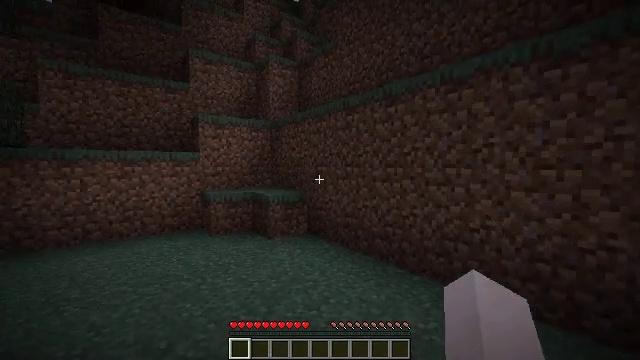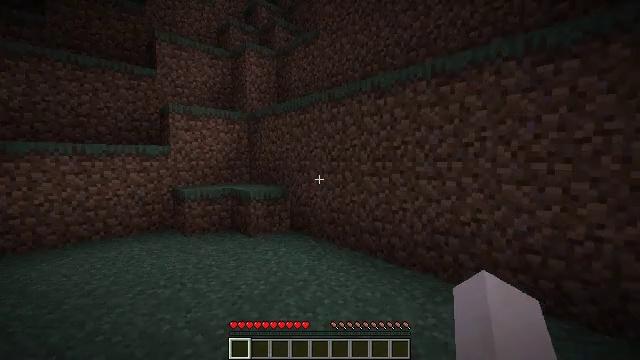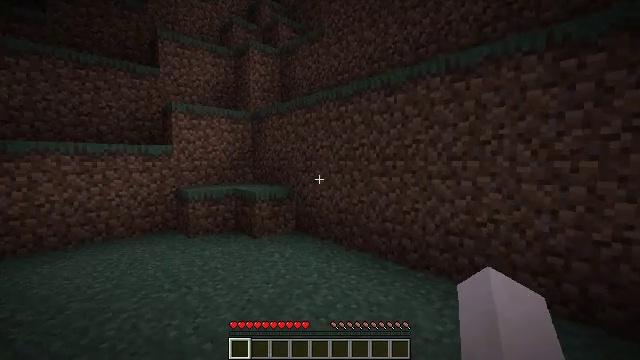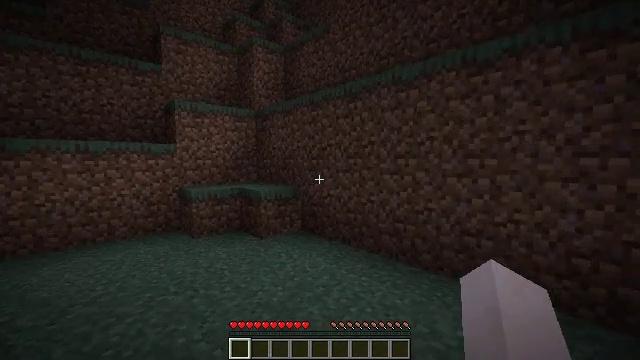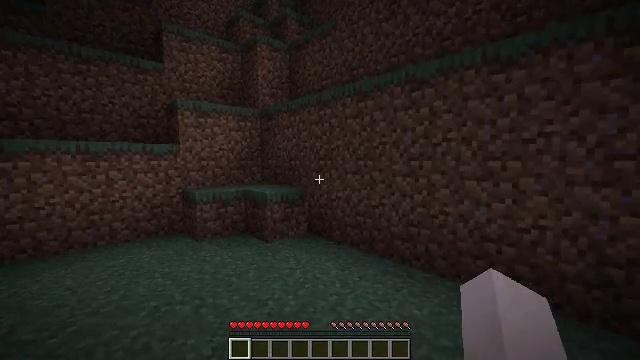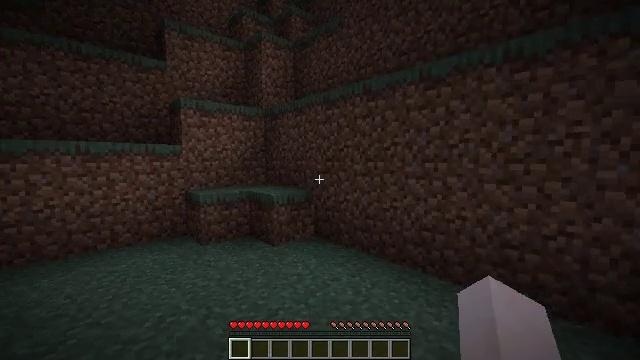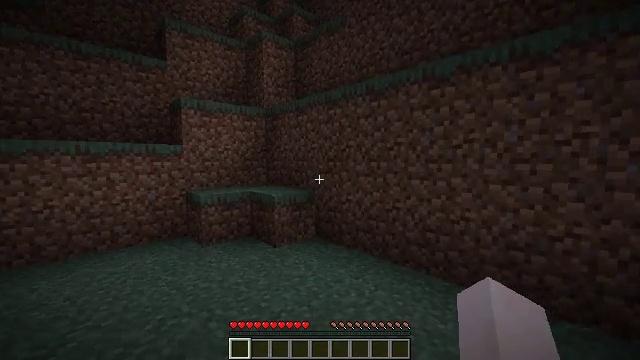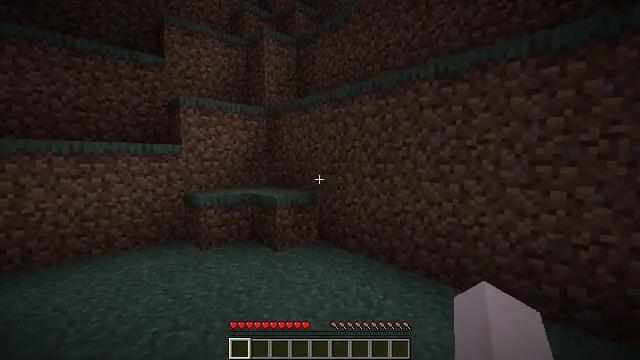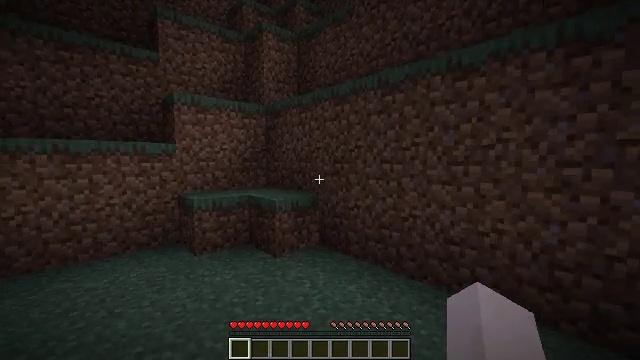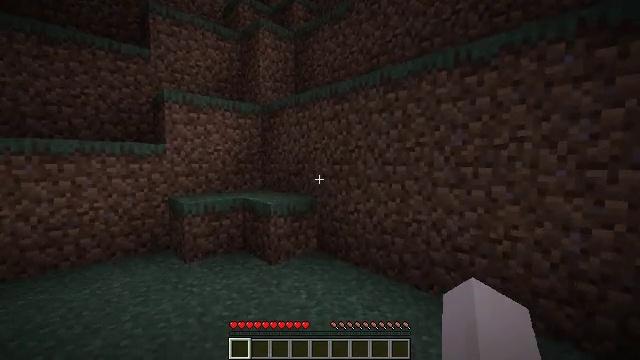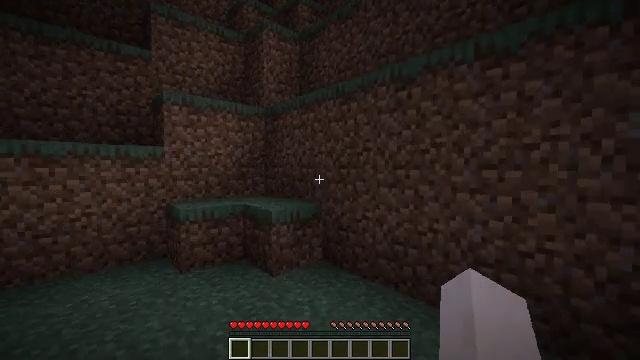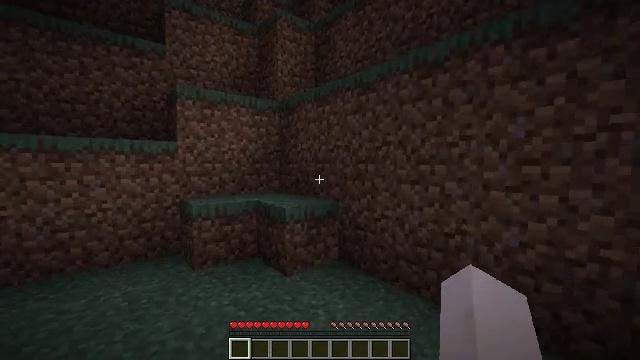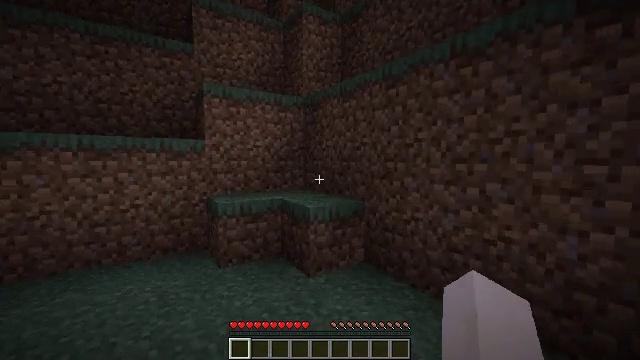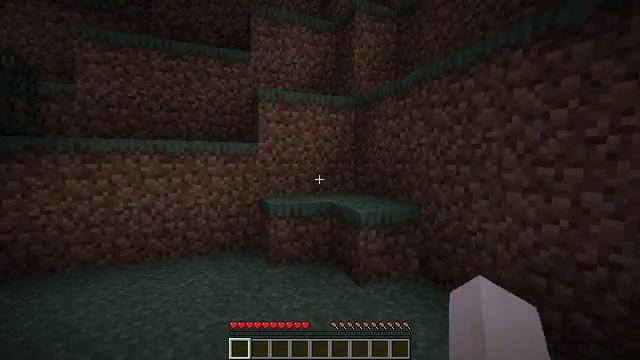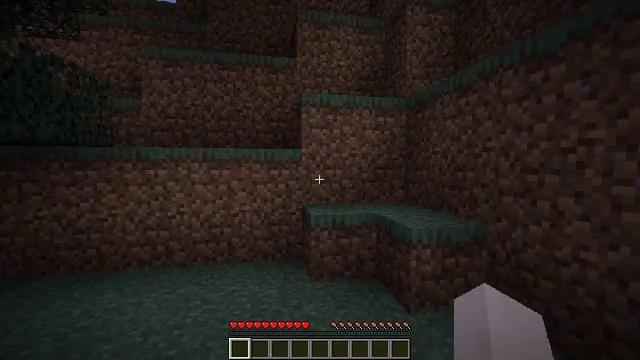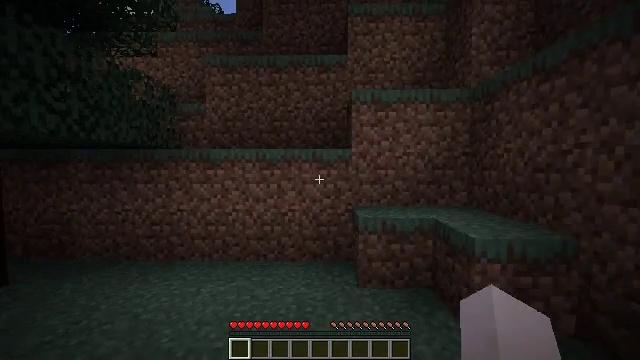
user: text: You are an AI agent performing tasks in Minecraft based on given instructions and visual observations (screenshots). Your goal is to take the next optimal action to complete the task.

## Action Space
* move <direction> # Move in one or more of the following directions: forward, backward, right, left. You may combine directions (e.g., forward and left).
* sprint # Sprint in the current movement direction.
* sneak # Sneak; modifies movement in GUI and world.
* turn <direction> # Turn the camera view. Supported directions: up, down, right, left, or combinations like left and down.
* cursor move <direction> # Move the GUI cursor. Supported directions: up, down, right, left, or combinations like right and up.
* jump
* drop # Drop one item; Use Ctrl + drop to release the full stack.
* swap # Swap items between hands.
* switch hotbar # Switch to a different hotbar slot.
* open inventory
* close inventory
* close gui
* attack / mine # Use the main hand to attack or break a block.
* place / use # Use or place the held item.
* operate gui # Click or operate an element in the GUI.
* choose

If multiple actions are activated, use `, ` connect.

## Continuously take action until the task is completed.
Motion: motion action
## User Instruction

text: Chop down the spruce log.
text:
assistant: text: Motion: move forward and move left, turn right and down, attack / mine
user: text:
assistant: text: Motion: move forward and move left, attack / mine
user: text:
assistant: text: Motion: move forward and move left, attack / mine
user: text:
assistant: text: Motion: move forward and move left, attack / mine
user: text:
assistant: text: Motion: move forward and move left, attack / mine
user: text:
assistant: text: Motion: move forward, attack / mine
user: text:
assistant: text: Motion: move forward, attack / mine
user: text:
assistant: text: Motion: move forward, attack / mine
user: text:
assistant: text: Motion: move forward, attack / mine
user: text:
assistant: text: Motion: move forward, turn left and up, attack / mine
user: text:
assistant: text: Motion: move forward, turn left, attack / mine
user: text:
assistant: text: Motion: move forward, turn left, attack / mine
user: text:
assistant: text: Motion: move forward, turn left, attack / mine
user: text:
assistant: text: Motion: move forward and move right, turn left and up, attack / mine
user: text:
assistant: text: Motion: move forward and move right, turn left, attack / mine
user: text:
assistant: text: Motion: move forward and move right, turn left, attack / mine
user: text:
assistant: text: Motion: move forward and move right, attack / mine
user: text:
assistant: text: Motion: move forward and move right, turn left, attack / mine
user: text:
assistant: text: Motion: move forward and move right, turn left, attack / mine
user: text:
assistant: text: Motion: move forward and move right, turn left, attack / mine
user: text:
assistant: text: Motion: move forward and move right, attack / mine
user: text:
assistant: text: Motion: move right, attack / mine
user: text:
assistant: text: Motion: move right, turn left, attack / mine
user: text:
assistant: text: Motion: move right, turn left, attack / mine
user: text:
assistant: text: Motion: move right, turn left and up, attack / mine
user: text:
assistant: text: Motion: move right, turn left and up, attack / mine
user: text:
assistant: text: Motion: move right, turn left and down, attack / mine
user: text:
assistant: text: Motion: turn left, attack / mine
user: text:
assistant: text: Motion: attack / mine
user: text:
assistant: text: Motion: attack / mine